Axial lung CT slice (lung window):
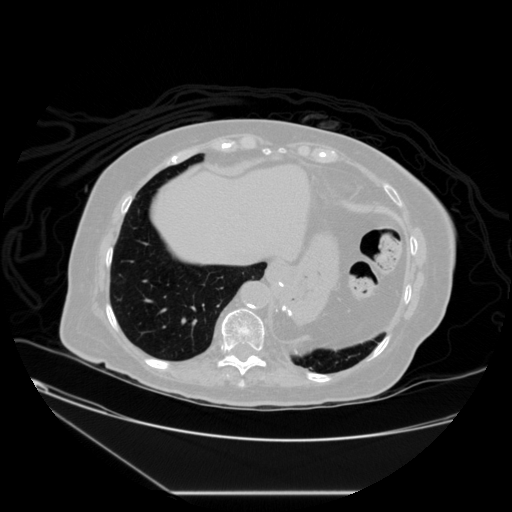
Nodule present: no